Interaction volume radius: 10 \u00c5
Interaction volume height: 10 \u00c5
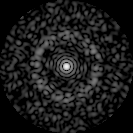
Disorder parameter: 0.8269